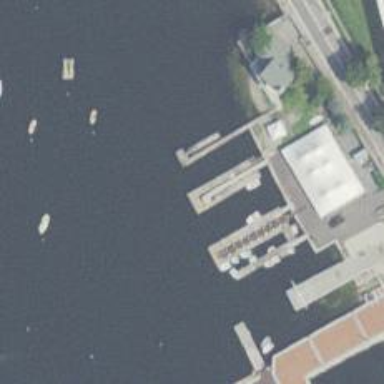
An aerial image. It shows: Man-made pier.